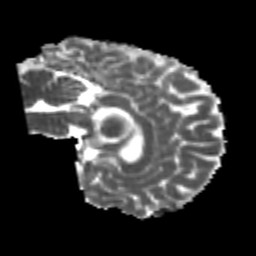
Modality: MD
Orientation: sagittal
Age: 24
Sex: male
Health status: healthy
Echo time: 0.074 s